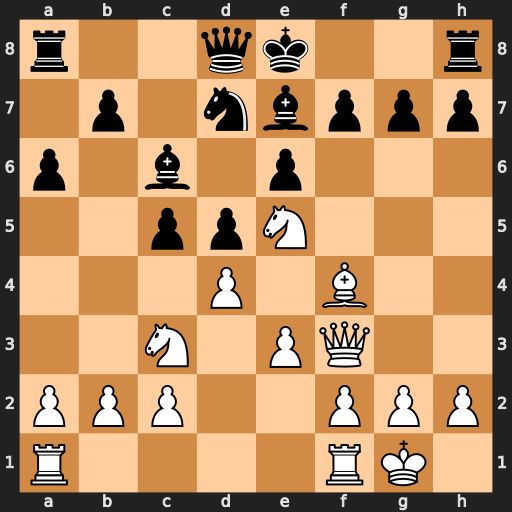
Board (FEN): r2qk2r/1p1nbppp/p1b1p3/2ppN3/3P1B2/2N1PQ2/PPP2PPP/R4RK1
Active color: w
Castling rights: kq
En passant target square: -
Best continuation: Nxf7 Kxf7 Bc7+ Nf6 Bxd8